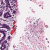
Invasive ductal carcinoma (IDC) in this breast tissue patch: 0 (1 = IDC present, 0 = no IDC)